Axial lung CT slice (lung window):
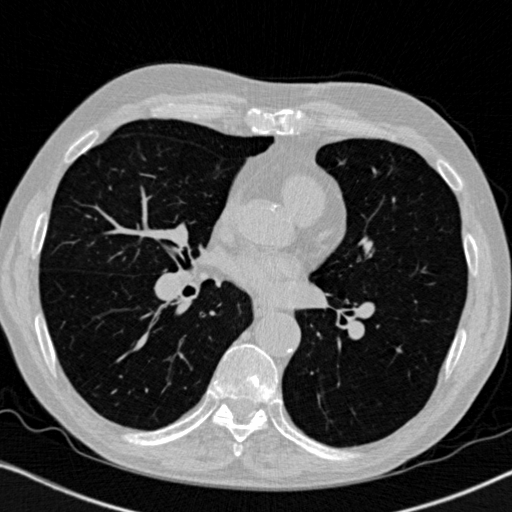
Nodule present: no